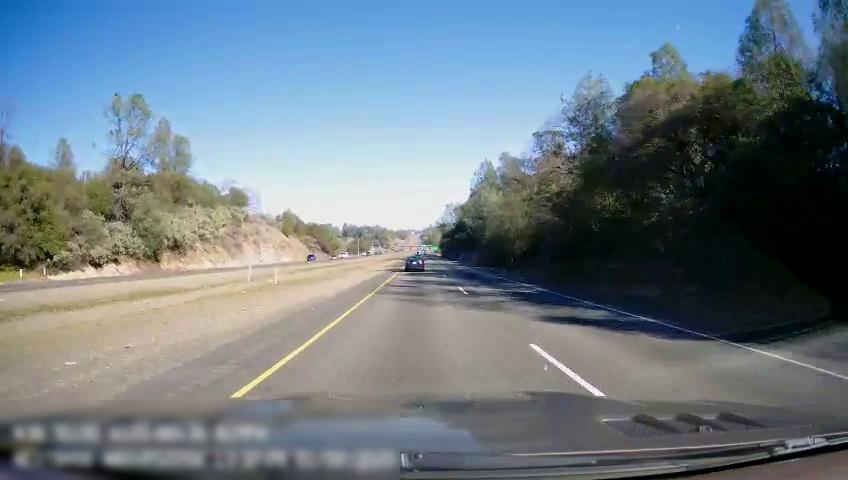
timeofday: Day
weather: Sunny
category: Drivable Space
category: Drivable Space
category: Vehicles | Car
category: Lanes | Current Lane
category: Lanes | Current Lane
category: Lanes | Alternate Lane